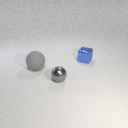
small blue metal cube to the right of small gray metal sphere